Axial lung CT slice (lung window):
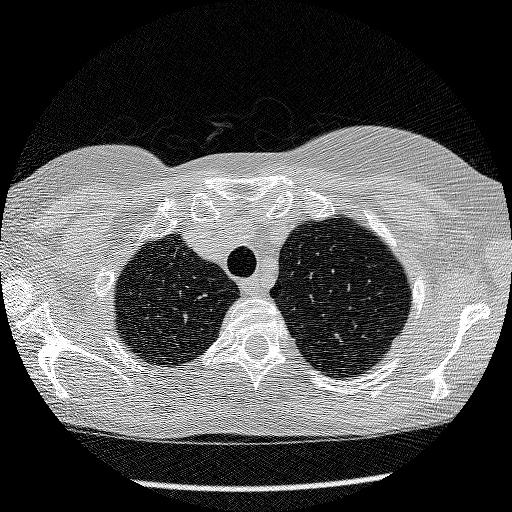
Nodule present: no